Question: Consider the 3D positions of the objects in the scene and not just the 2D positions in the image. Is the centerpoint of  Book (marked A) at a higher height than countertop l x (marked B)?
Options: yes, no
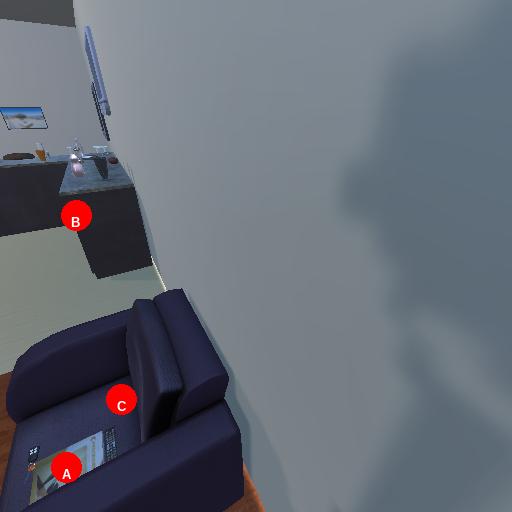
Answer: yes